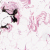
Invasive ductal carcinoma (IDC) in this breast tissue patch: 0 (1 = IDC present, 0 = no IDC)